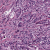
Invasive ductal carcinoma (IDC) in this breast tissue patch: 1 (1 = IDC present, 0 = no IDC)